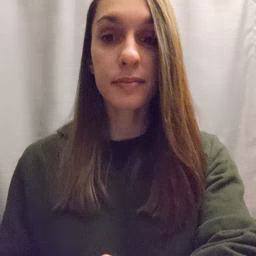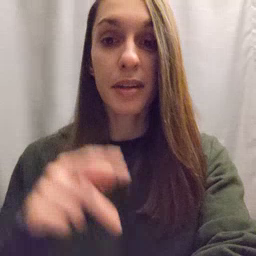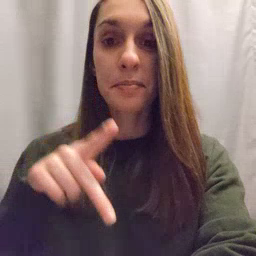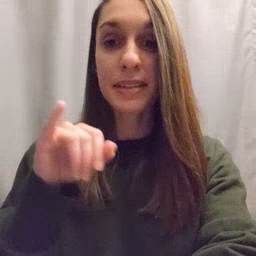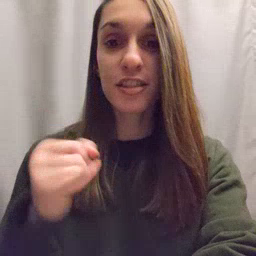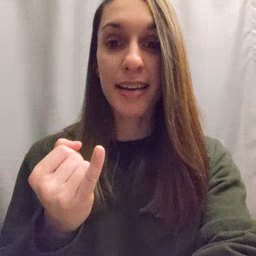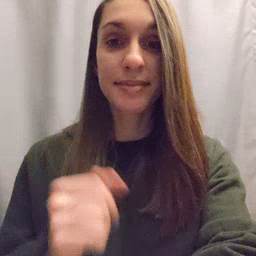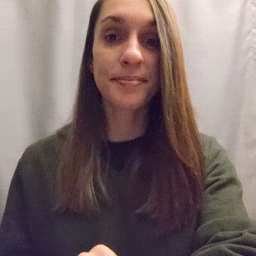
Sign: pajamas